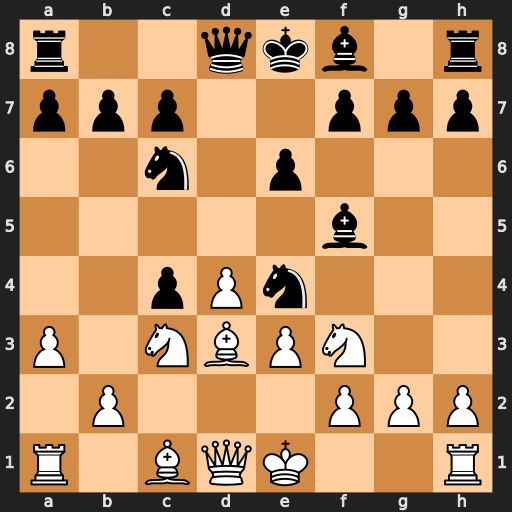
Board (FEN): r2qkb1r/ppp2ppp/2n1p3/5b2/2pPn3/P1NBPN2/1P3PPP/R1BQK2R
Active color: w
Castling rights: KQkq
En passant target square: -
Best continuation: Bxe4 Bxe4 Nxe4